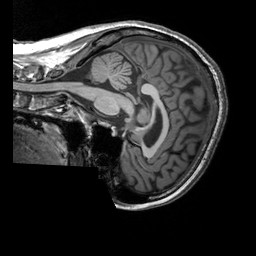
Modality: T1w
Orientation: sagittal
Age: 23
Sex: female
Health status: healthy
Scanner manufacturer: siemens
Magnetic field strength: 3 T
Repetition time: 2.3 s
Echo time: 0.00303 s